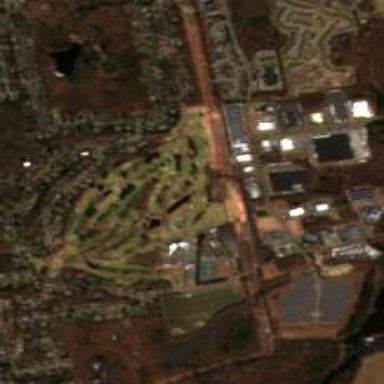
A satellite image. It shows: Golf course surrounded by greenery.